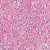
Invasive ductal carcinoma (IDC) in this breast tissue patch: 0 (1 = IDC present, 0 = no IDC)